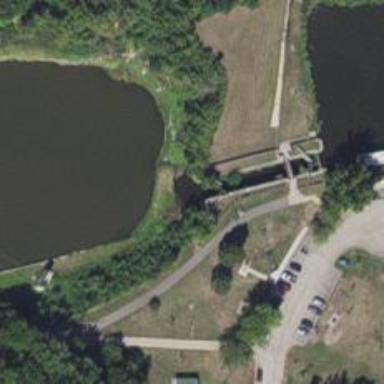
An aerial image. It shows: Lock gate on waterway.